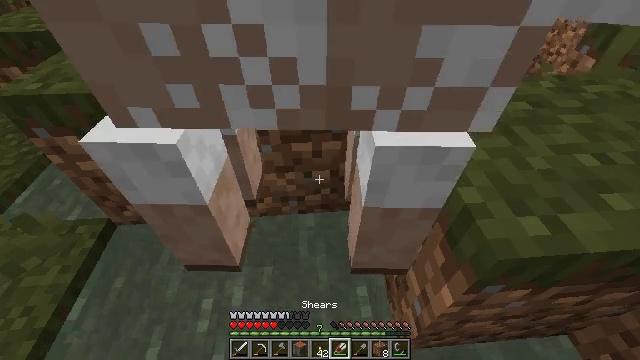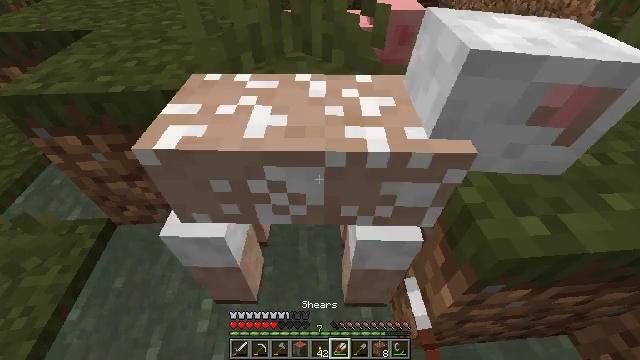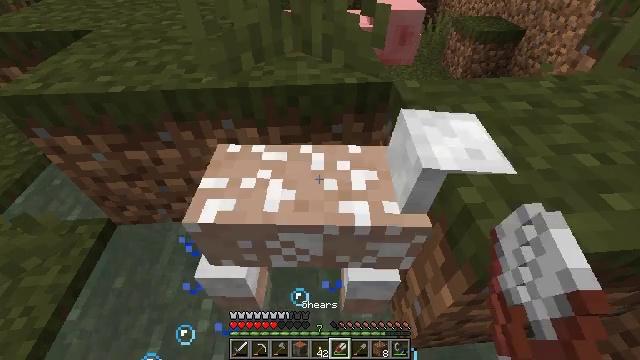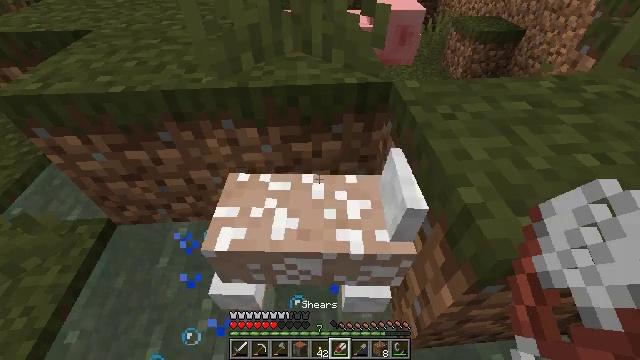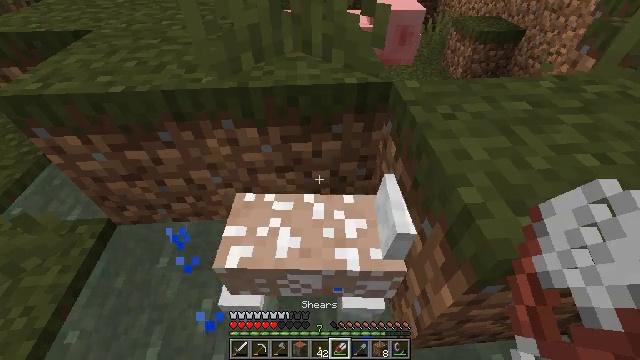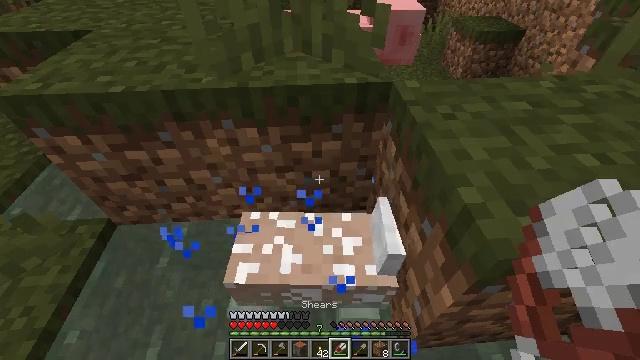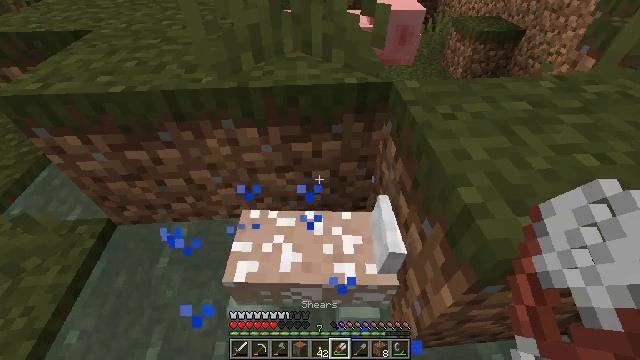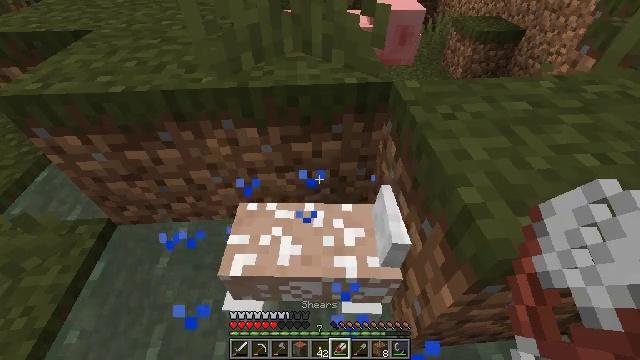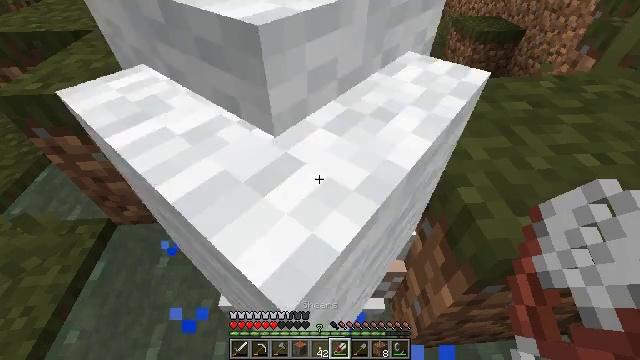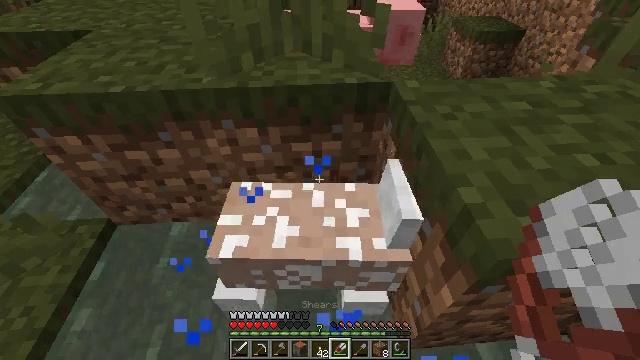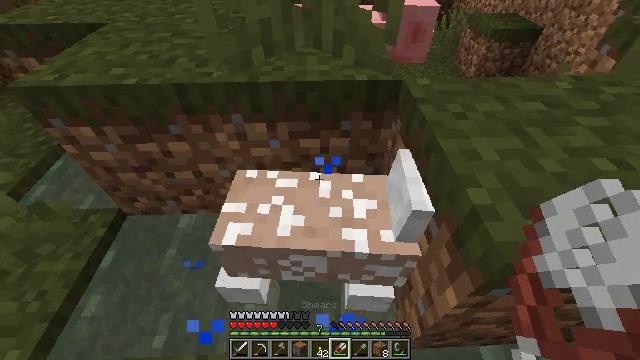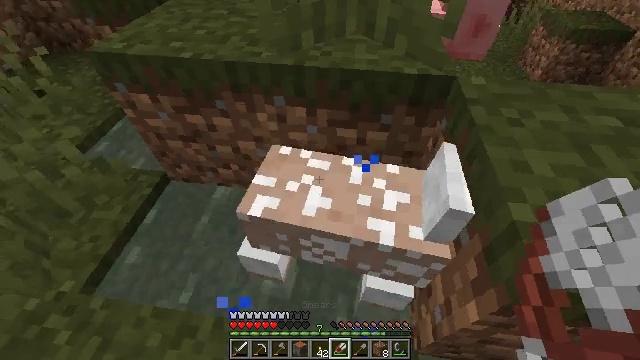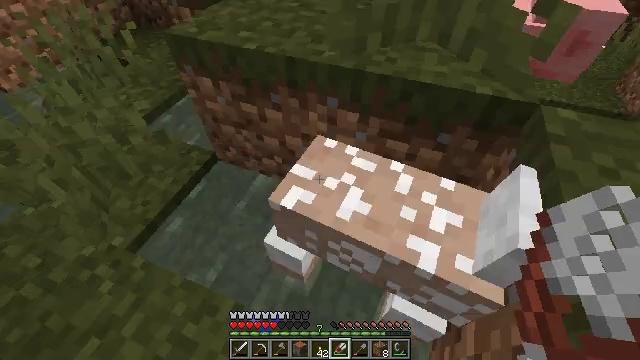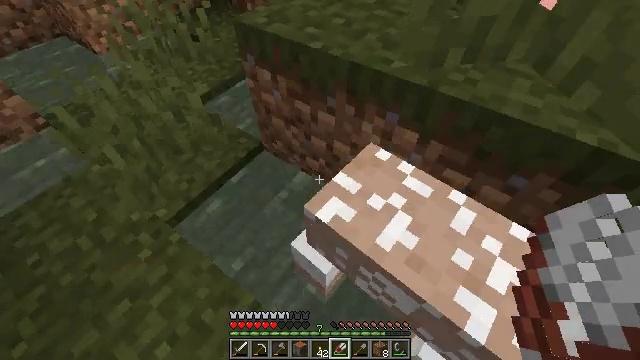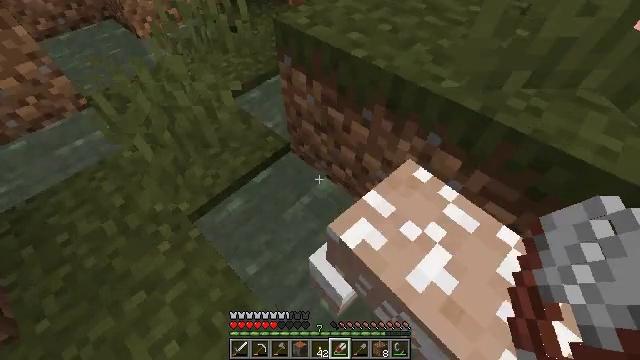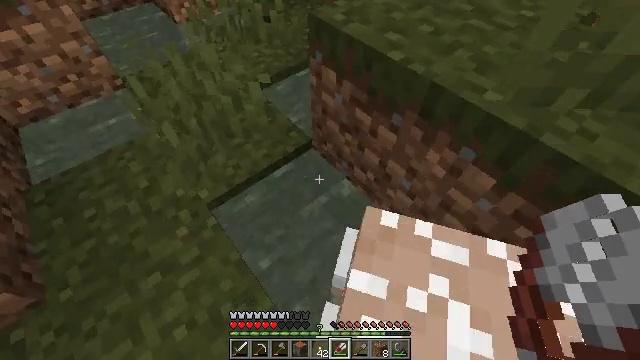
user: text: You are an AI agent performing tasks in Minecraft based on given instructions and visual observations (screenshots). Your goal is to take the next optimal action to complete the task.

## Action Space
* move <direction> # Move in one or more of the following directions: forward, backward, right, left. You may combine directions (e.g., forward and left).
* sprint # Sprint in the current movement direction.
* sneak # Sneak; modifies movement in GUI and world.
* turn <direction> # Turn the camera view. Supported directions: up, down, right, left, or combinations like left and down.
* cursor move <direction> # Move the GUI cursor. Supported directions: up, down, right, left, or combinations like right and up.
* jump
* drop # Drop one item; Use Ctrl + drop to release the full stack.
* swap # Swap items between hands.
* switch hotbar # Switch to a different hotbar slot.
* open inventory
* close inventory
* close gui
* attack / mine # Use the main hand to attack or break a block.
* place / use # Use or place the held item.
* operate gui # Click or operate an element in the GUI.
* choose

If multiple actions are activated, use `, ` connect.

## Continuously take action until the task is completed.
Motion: motion action
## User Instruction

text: Remove shears from the inventory.
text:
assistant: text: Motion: use / place
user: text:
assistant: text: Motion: use / place
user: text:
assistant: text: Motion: use / place
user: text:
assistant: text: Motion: use / place
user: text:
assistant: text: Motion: no_op
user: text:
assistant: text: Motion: no_op
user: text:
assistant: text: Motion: no_op
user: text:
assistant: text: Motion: no_op
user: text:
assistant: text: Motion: no_op
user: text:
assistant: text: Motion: turn left
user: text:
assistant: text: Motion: turn left and down
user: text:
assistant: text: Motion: move forward, turn left and down
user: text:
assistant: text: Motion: move forward, turn left and down
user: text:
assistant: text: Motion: move forward, turn left and down
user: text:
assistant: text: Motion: move forward, turn left and down
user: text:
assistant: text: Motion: move forward, turn left and down
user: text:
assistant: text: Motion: move forward, turn left
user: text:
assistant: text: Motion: move forward, turn left and up
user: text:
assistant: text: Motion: move forward, turn left and up
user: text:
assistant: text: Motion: move forward, turn left and up
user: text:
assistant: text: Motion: move forward, turn up
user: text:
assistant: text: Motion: move forward, turn up
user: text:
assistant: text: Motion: move forward, turn right and up
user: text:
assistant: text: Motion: move forward, turn right and up
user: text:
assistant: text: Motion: move forward, turn right, jump
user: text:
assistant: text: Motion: move forward, turn right and up, jump
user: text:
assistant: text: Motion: move forward, turn right and up, jump
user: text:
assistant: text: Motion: move forward, turn right, jump
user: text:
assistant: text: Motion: move forward
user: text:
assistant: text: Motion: move forward